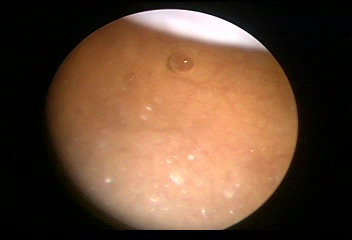
Modality: WLC
Class: Foreign bodies
Subclass: AirBubble
Bladder cancer association: No
Annotated structures: Air bubble